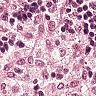
Metastatic tissue present: no